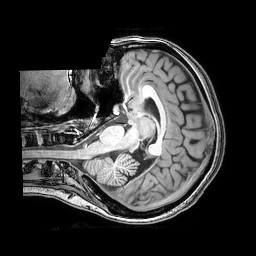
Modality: T1w
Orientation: axial
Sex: female
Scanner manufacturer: philips
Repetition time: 0.00817 s
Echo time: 0.00375 s